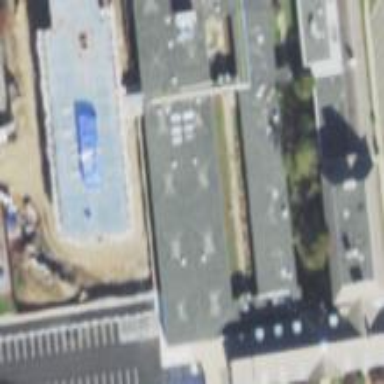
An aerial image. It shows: School.